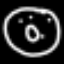
Label: donut